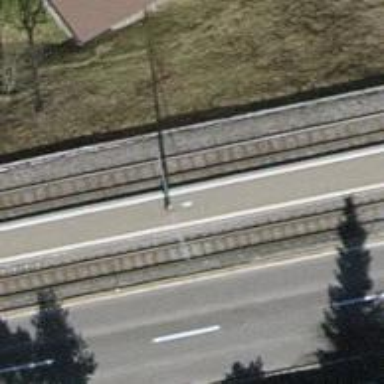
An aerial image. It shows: Light rail stop position with railway stop for public transport.